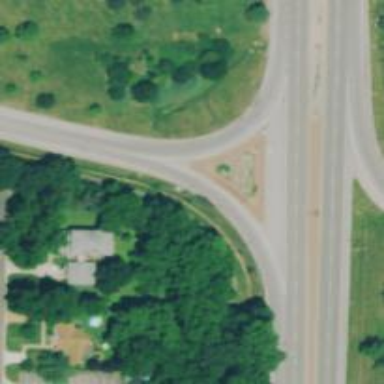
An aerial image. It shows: Trunk link highway.